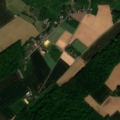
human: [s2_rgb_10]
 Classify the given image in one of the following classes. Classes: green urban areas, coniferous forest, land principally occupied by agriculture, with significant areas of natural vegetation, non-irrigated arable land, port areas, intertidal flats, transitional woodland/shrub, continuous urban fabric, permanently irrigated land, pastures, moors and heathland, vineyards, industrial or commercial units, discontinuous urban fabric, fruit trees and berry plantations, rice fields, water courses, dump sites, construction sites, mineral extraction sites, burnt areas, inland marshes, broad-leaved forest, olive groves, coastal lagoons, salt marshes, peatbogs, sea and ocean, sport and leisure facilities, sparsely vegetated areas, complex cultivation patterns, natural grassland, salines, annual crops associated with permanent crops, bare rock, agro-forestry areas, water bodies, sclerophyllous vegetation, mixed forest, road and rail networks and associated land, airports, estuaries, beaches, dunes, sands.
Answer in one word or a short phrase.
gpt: discontinuous urban fabric, non-irrigated arable land, pastures, complex cultivation patterns, broad-leaved forest